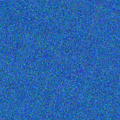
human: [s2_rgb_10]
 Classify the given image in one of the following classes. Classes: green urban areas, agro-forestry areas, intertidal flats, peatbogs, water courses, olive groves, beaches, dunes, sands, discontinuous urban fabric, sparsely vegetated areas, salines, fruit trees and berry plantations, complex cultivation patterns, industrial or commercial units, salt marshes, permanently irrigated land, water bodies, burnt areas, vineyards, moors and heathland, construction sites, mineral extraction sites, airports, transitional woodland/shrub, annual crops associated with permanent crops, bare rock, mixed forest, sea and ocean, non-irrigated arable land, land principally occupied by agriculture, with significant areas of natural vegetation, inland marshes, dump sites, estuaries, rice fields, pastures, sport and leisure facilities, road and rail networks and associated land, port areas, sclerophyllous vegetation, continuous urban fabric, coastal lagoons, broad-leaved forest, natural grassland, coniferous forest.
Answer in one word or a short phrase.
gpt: sea and ocean